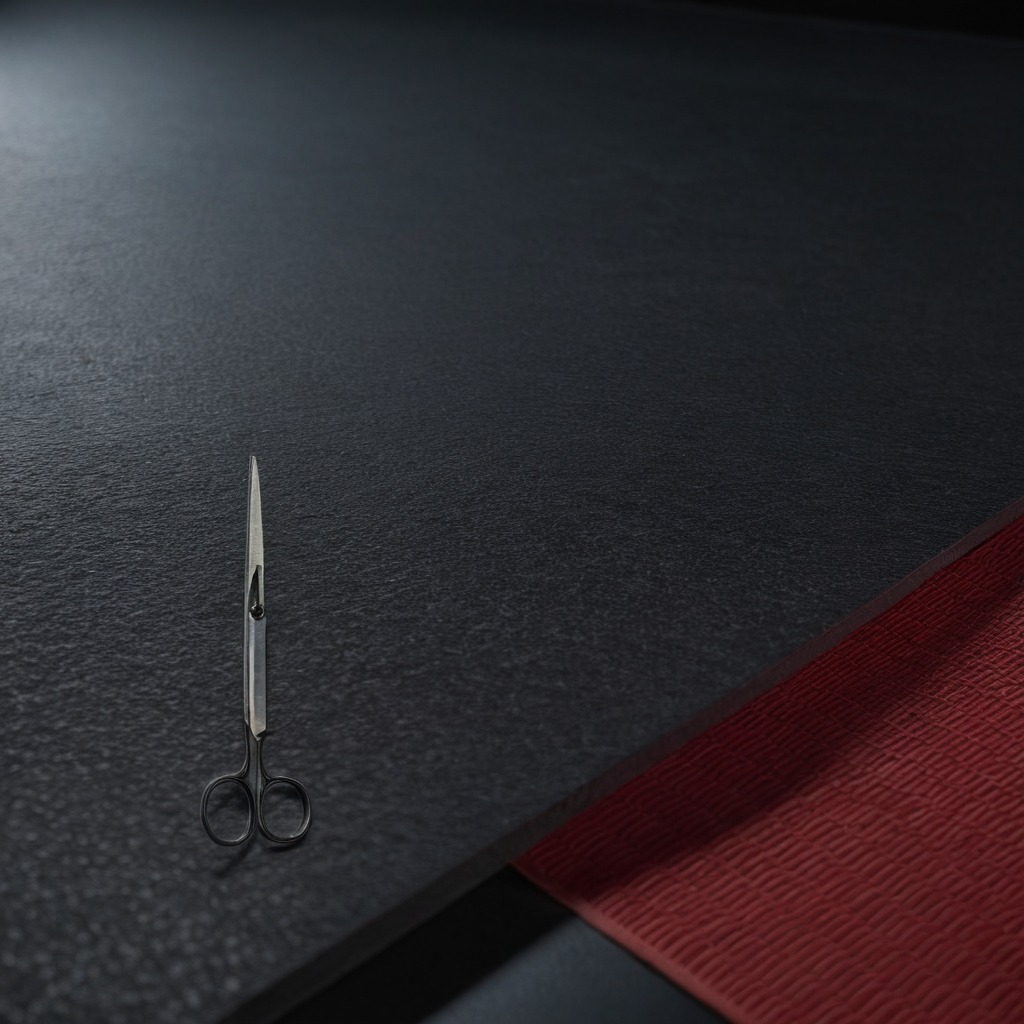
A scissor is lying on the granite tabletop.